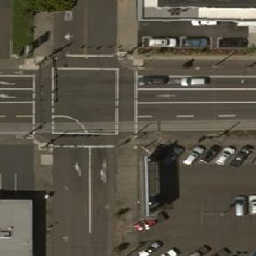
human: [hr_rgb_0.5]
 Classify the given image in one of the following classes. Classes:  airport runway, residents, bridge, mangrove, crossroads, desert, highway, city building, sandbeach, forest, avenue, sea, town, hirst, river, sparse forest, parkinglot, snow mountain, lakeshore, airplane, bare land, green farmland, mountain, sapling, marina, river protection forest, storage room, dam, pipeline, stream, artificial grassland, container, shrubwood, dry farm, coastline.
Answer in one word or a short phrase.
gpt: crossroads